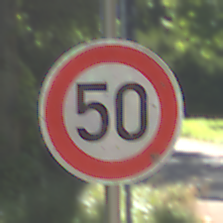
Verkehrszeichen: Geschwindigkeit50
Umgebung: Outdoor, RoadRail
Tageszeit: Midday
Wetter: Clear
Licht: Natural
Jahreszeit: NotSpecified
Kontrast: HighContrast